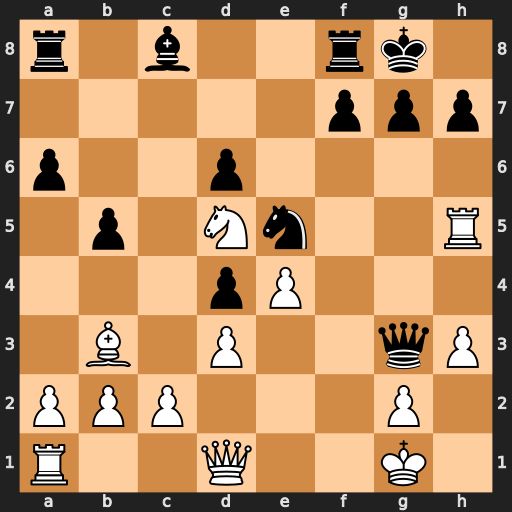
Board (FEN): r1b2rk1/5ppp/p2p4/1p1Nn2R/3pP3/1B1P2qP/PPP3P1/R2Q2K1
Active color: w
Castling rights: -
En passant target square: -
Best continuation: Ne7+ Kh8 Rxh7+ Kxh7 Qh5#